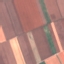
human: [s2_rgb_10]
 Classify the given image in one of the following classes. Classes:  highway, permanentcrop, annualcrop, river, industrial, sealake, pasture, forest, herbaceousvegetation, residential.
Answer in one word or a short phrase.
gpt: AnnualCrop